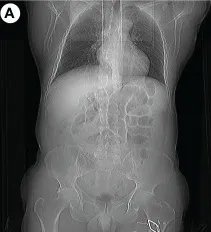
Abdominal CT examination of the patient when intestinal obstruction occurs again. Coronal images indicated gas and fluid accumulation in the intestine.
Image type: radiology (ct)